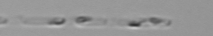
Label: Skeletonema